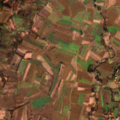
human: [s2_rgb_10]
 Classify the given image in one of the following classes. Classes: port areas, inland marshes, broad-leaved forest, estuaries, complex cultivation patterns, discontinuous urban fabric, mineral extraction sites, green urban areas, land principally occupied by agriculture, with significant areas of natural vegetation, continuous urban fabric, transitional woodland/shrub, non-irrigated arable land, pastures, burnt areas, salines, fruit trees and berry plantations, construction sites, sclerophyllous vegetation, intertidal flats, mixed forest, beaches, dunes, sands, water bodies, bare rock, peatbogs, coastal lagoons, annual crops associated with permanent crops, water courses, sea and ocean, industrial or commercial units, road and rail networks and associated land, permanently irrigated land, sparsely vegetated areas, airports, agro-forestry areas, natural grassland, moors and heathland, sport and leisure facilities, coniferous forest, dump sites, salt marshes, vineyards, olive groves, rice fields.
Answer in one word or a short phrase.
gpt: discontinuous urban fabric, non-irrigated arable land, complex cultivation patterns, land principally occupied by agriculture, with significant areas of natural vegetation